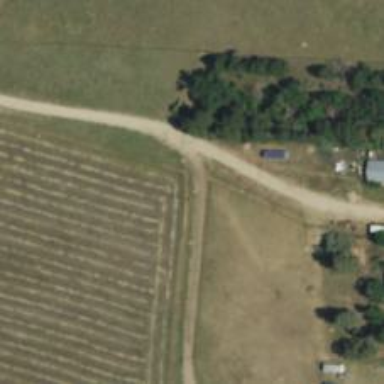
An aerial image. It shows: Driveway leading to service road.